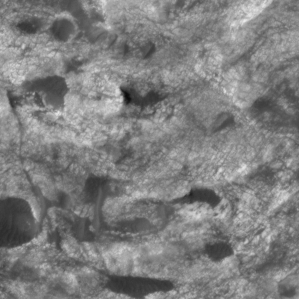
Label: non_frost